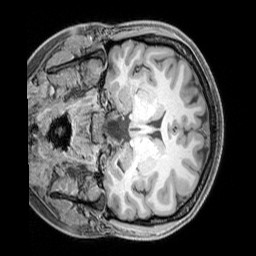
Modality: T1w
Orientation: coronal
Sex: female
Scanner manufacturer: siemens
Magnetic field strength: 3 T
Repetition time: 2.3 s
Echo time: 0.00226 s